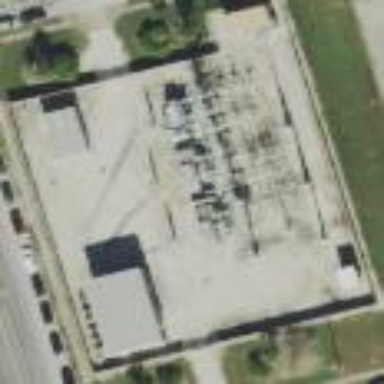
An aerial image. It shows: Outdoor power substation with surrounding wall. The substation operates at the distribution level.